Interaction volume radius: 5 \u00c5
Interaction volume height: 15 \u00c5
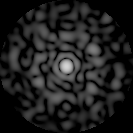
Disorder parameter: 0.7976